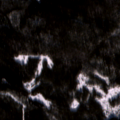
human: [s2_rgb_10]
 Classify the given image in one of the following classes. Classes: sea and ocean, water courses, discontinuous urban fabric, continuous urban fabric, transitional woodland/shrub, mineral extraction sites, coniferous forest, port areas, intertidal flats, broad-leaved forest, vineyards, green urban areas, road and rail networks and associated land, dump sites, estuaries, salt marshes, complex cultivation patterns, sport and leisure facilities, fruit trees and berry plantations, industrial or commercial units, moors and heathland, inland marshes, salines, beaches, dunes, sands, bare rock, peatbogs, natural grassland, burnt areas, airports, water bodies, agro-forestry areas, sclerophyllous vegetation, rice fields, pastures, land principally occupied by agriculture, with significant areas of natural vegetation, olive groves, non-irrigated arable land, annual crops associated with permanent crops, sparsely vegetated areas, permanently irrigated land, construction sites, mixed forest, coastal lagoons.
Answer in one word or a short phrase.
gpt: coniferous forest, mixed forest, transitional woodland/shrub